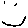
Label: smiley face